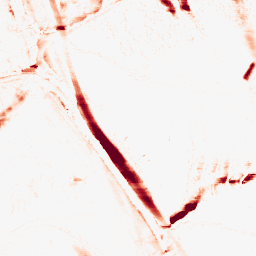
Category: morphological
Decomposition family: morphological_ellipse
Decomposition parameters: operation: opening
width: 5
height: 20
Upsampling method: sinc_blackman
Upsampling parameters: scale: 2
kernel_size: 8
Upsampling scale: 2